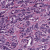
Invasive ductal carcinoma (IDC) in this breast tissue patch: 1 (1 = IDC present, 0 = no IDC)